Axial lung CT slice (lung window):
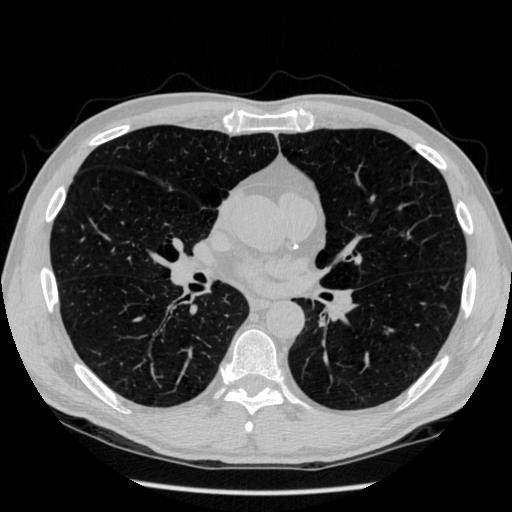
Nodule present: no